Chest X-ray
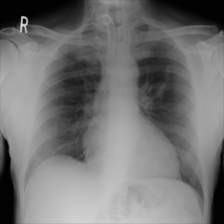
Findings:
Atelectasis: negative
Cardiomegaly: negative
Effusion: negative
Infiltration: negative
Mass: negative
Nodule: negative
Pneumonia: negative
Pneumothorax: negative
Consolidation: negative
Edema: negative
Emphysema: negative
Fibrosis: negative
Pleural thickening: negative
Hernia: negative